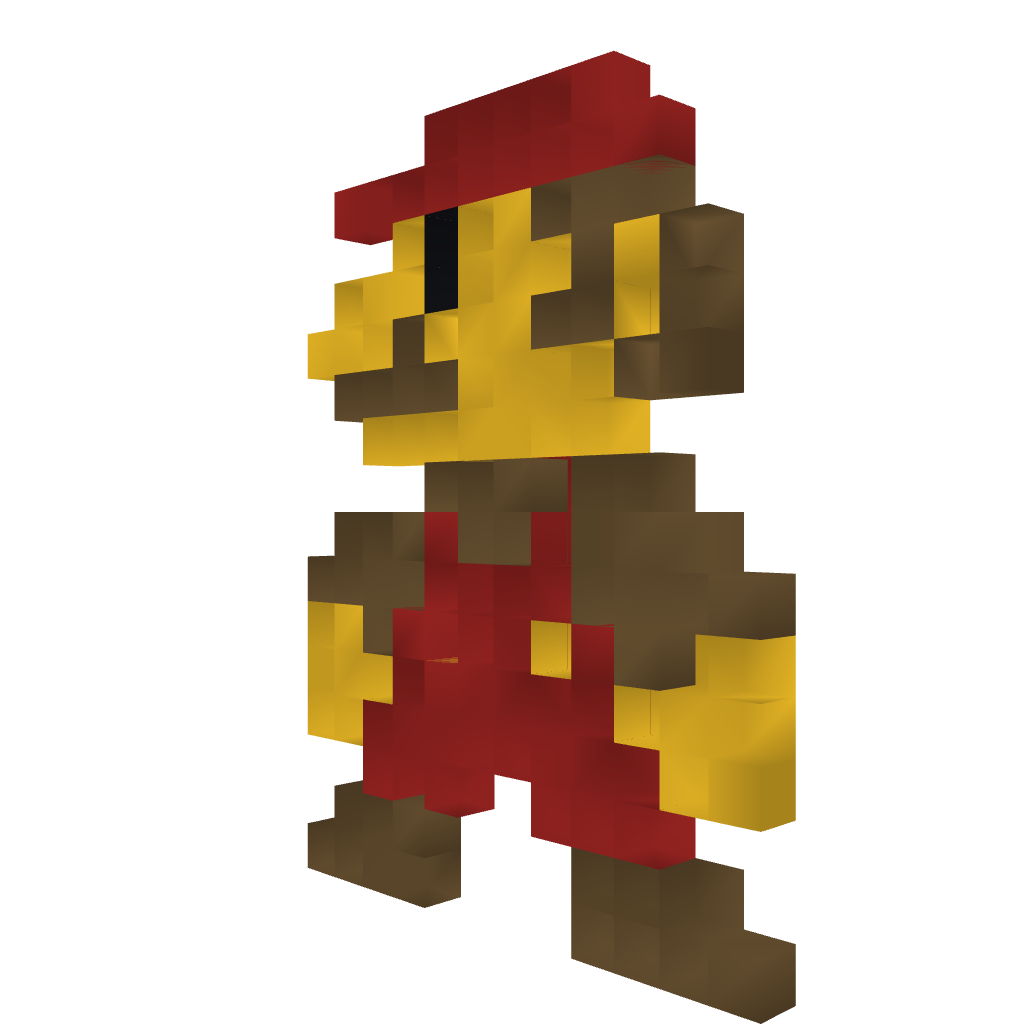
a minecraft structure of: Mario pixel art